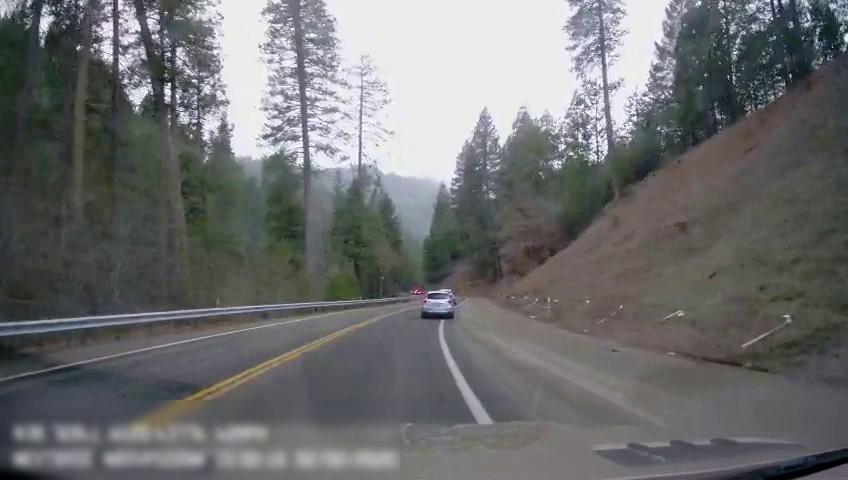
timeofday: Day
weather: Cloudy
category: Drivable Space
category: Vehicles | SUV
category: Vehicles | SUV
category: Lanes | Alternate Lane
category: Lanes | Current Lane
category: Lanes | Opposite Lane
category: Lanes | Opposite Lane